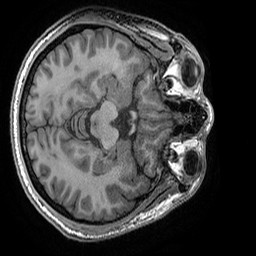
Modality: T1w
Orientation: axial
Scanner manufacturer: ge
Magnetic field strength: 3 T
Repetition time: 0.008184 s
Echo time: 0.003192 s